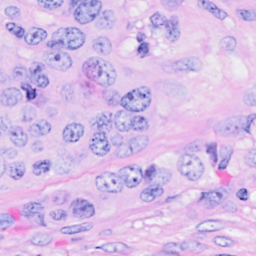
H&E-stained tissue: Breast